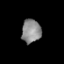
Tissue: prostate
Cell type: Epithelial cells
Senescence score: 0.3466
Nuclear area (px): 444
Mean DAPI intensity: 138.973